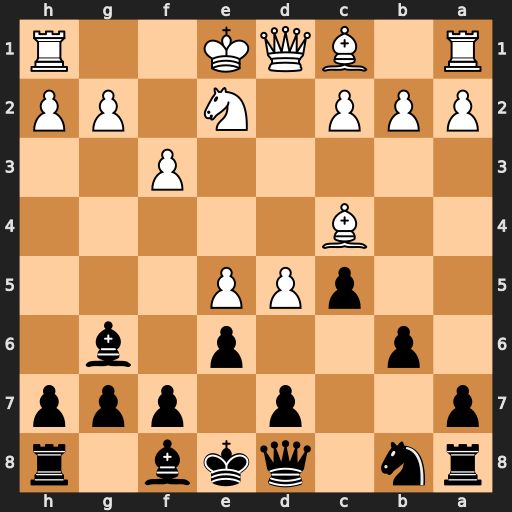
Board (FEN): rn1qkb1r/p2p1ppp/1p2p1b1/2pPP3/2B5/5P2/PPP1N1PP/R1BQK2R
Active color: b
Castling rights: KQkq
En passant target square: -
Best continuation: Qh4+ Ng3 Qxc4